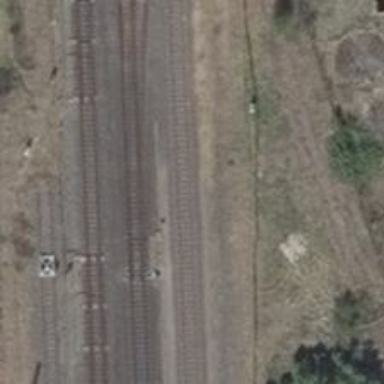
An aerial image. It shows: Railway signal.